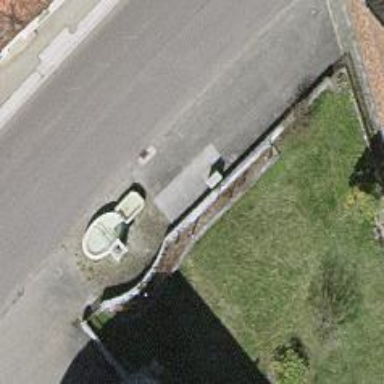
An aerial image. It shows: Beautiful fountain.